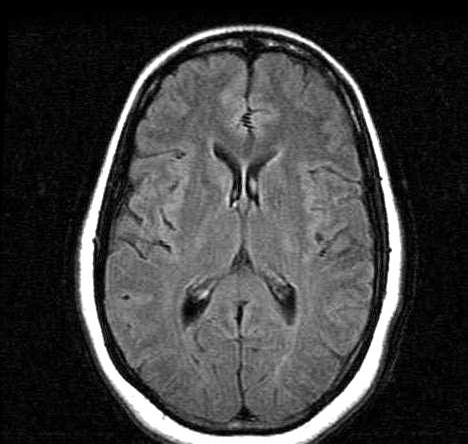
Label: notumor